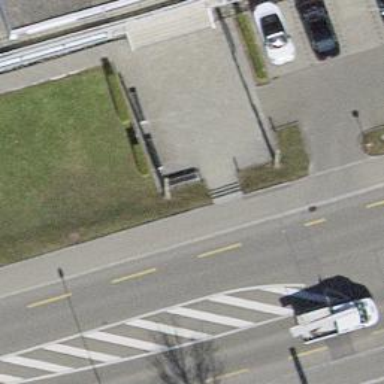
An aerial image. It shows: Road with steps.